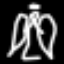
Label: angel